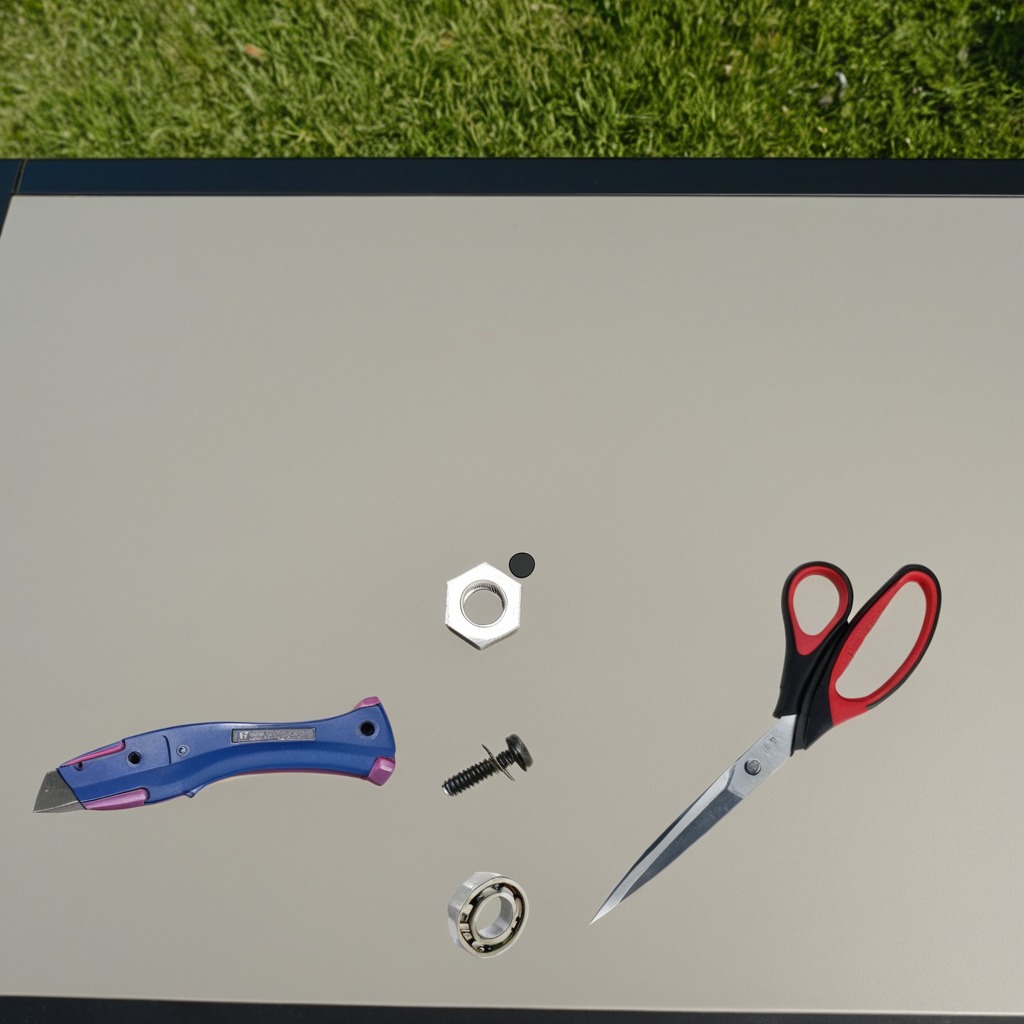
A metal ball bearing, a utility knife, a metal machine screw, a metal nut, and a pair of scissors are lying on the table.